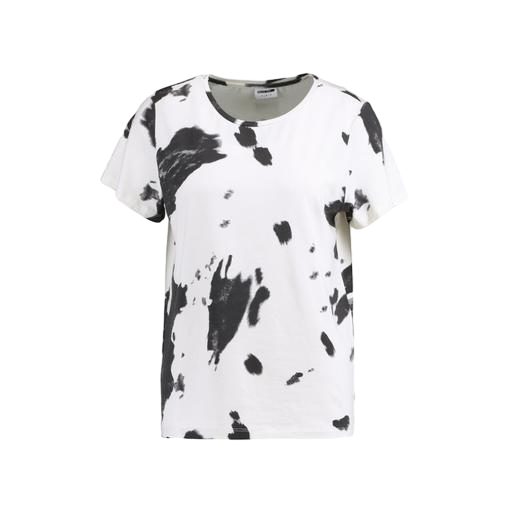
mid t-shirt, black whiteprint t-shirt, graphic t-shirt, white background